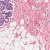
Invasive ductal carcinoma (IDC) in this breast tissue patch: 0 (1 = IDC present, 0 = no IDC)